The image is the raw time-domain waveform of a rolling-element bearing's vibration signal. Diagnose the bearing from this image, choosing from: normal, inner_race, outer_race, ball.
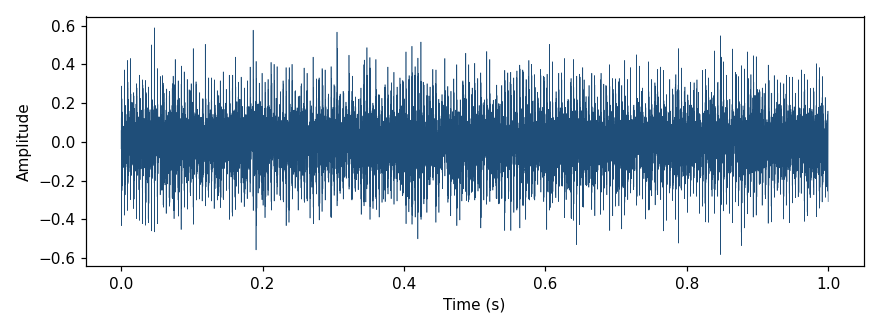
Answer: outer_race